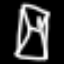
Label: hourglass